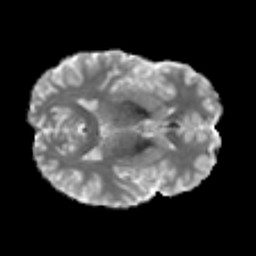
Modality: MD
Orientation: axial
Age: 18
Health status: ill
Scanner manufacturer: philips
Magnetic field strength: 3 T
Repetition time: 9 s
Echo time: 0.127 s